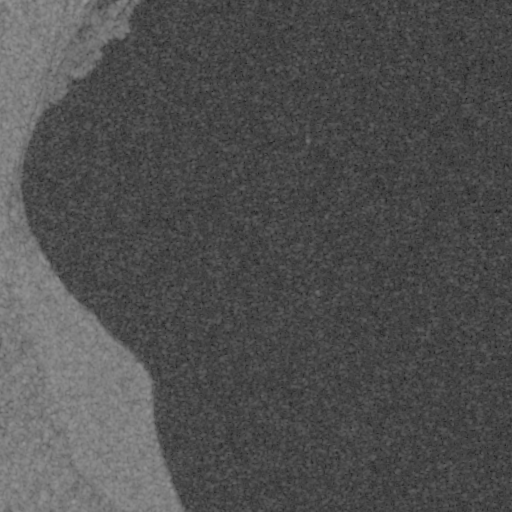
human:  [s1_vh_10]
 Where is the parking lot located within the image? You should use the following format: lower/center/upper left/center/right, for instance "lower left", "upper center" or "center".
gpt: The parking lot is located in the left of the image.
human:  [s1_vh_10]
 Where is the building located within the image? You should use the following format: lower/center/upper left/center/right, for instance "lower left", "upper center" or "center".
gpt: The building is located in the upper center of the image.
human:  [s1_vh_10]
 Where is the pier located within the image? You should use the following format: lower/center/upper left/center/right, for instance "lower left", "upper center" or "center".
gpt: The pier is located in the center left of the image.
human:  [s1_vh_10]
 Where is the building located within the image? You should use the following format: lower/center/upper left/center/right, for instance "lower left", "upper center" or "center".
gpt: The building is located in the center left of the image.
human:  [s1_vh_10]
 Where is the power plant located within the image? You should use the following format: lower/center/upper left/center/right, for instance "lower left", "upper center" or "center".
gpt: There is no power plant in the image.

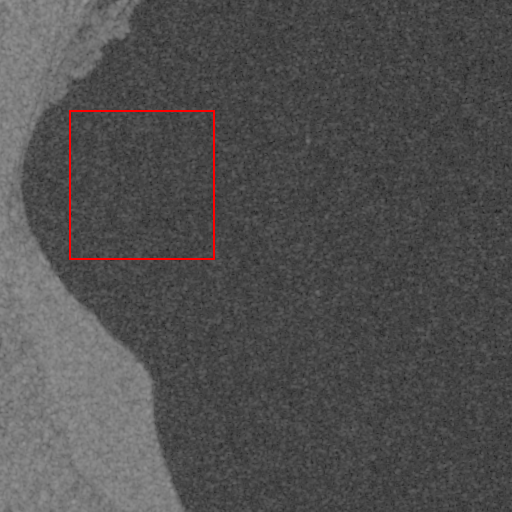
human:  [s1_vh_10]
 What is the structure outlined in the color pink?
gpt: There is no pink outline.
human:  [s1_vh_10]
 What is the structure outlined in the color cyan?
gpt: There is no structure outlined in cyan.